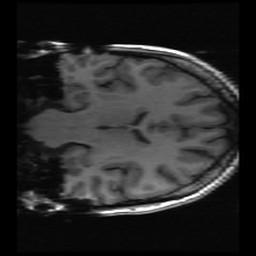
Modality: inplaneT1
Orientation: coronal